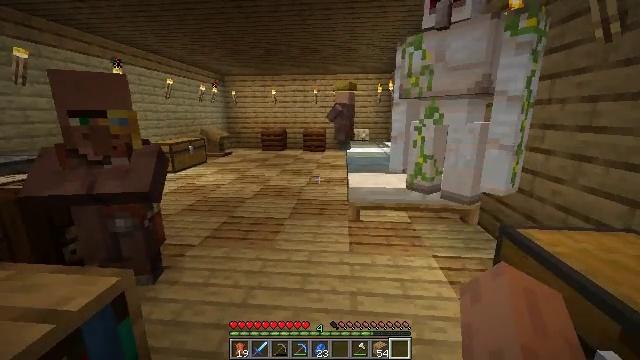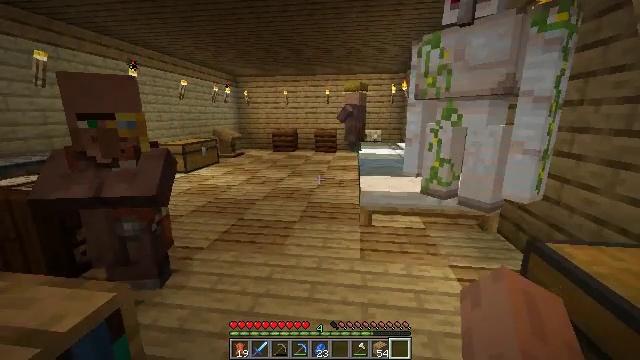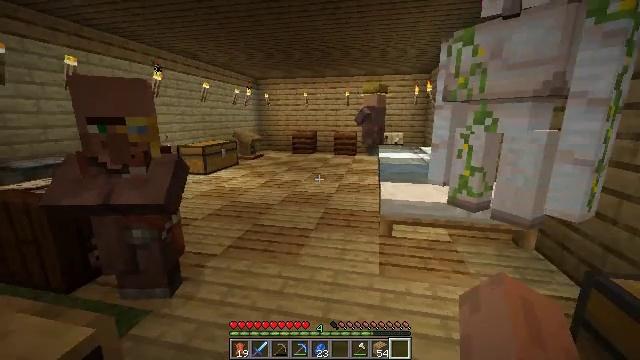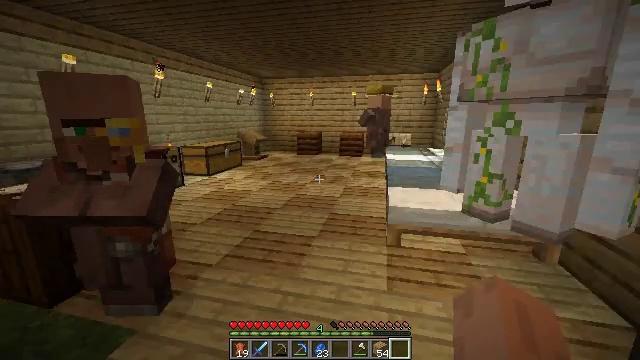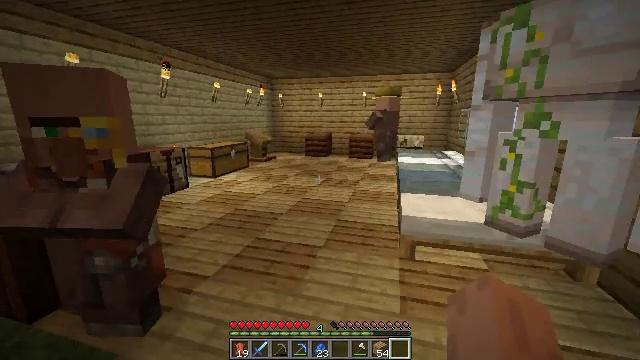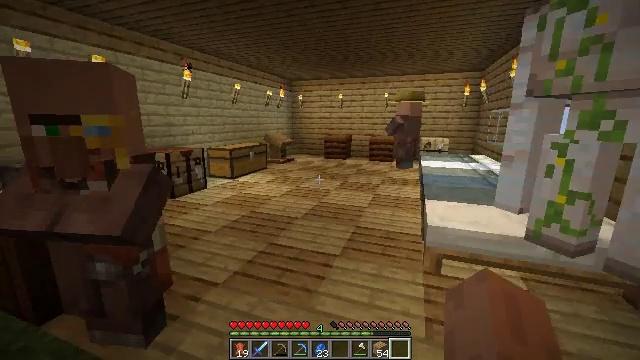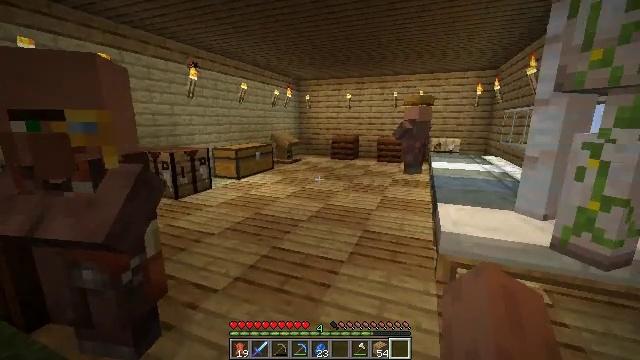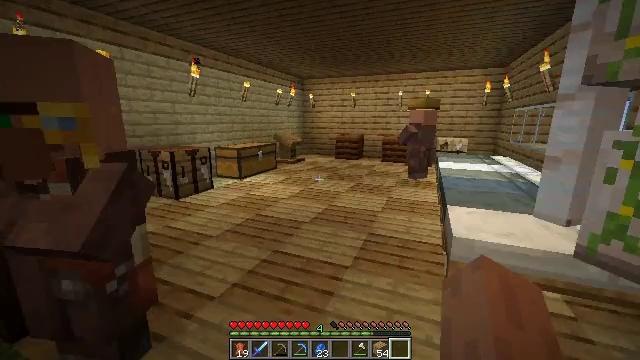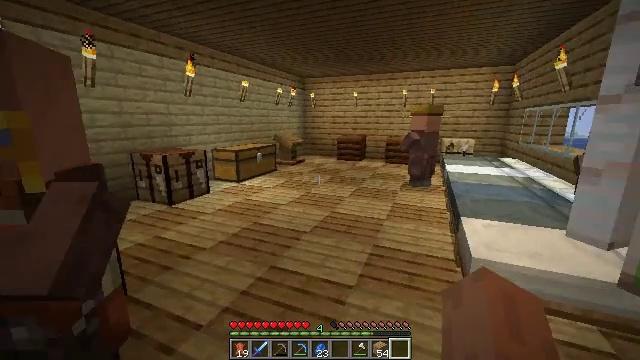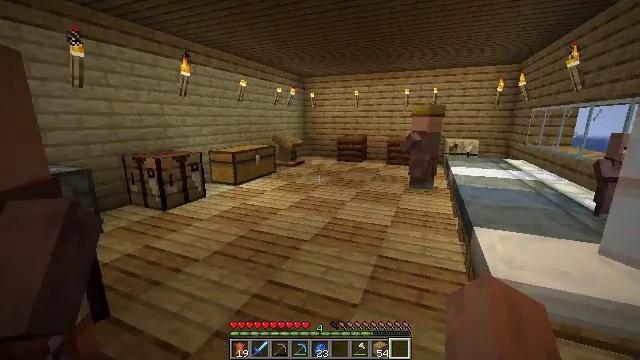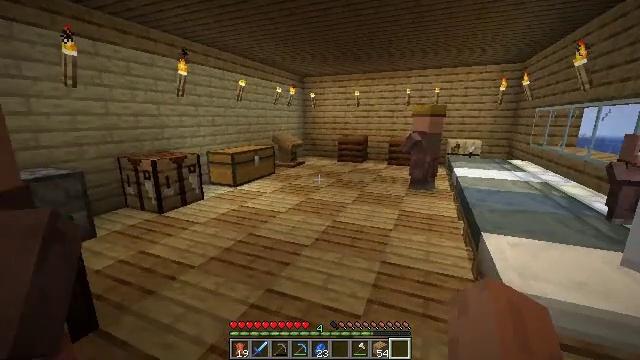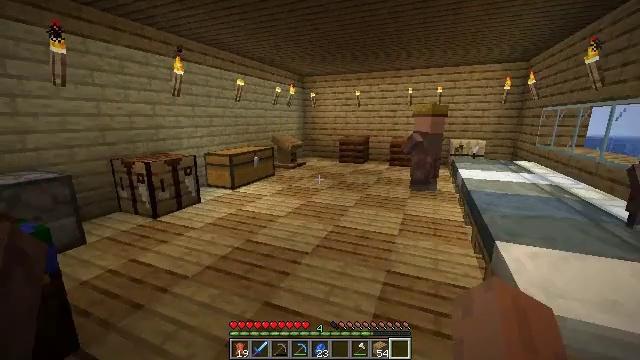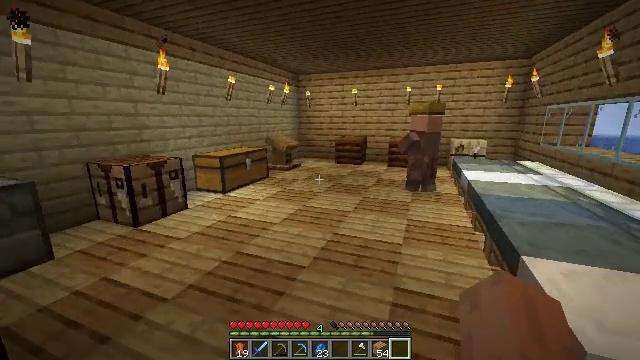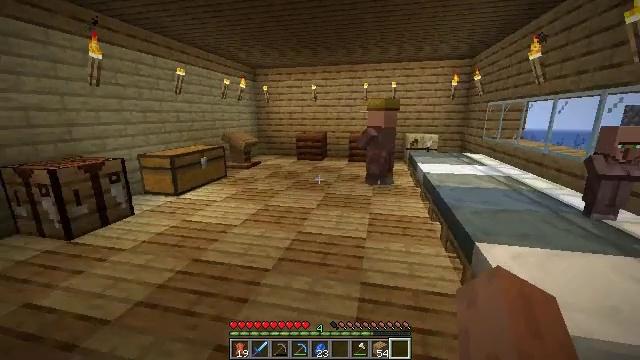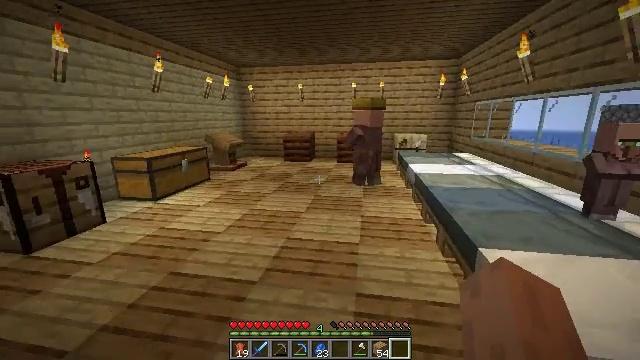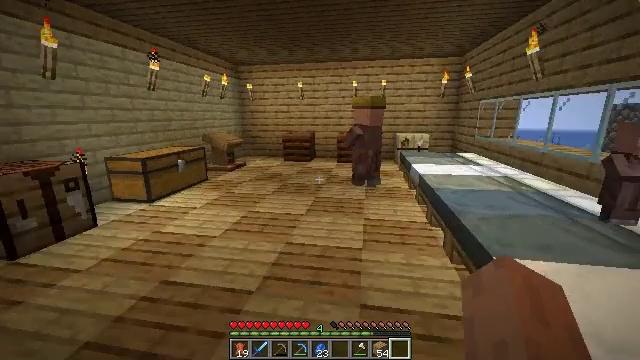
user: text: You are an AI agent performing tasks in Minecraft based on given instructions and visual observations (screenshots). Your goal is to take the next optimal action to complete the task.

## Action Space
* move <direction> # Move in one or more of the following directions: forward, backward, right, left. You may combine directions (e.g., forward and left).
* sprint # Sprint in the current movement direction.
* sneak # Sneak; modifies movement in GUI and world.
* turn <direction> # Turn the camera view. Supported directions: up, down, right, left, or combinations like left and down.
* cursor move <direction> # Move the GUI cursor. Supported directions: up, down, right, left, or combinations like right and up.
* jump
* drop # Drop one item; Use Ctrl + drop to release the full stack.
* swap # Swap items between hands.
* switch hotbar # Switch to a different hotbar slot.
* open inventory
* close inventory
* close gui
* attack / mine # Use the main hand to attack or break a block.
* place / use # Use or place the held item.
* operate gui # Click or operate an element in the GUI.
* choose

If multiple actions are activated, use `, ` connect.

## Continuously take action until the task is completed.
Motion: motion action
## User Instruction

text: Reclaim bookshelf materials.
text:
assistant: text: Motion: move forward, turn left
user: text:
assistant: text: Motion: move forward, turn left
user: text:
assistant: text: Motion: move forward, turn left
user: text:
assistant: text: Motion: move forward, turn left
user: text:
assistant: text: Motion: move forward, turn left
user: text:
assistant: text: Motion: move forward, turn left
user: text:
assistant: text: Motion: move forward
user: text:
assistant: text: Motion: move forward
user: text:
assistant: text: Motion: move forward
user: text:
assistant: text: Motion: move forward
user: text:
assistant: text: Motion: move forward
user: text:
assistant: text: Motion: move forward, turn right
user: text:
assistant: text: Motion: move forward, turn right
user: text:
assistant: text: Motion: move forward, turn right
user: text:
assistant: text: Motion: move forward
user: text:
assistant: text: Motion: move forward
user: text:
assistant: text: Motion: move forward
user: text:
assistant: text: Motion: move forward, turn right
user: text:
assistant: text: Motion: move forward, turn right
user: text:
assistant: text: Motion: move forward, turn right
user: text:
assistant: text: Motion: move forward, turn right
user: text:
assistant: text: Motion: move forward, turn right
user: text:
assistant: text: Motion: move forward, turn right and up
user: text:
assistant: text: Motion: move forward, turn right
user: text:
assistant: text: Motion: move forward, turn right
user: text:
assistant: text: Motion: move forward, turn right
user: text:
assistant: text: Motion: move forward, turn right
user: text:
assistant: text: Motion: move forward, turn right
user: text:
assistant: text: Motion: no_op
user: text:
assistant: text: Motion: no_op